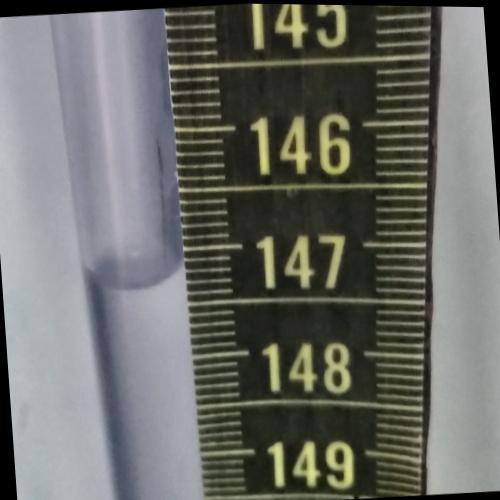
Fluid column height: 147.3 cm